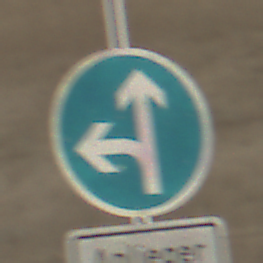
Verkehrszeichen: VorgeschriebeneFahrtrichtungGeradeausOderLinks
Zusatzzeichen unten: PersonengruppenFrei1
Umgebung: Roofed, Tunnel
Tageszeit: Midday
Wetter: NotSpecified
Licht: Natural
Jahreszeit: NotSpecified
Kontrast: MediumContrast